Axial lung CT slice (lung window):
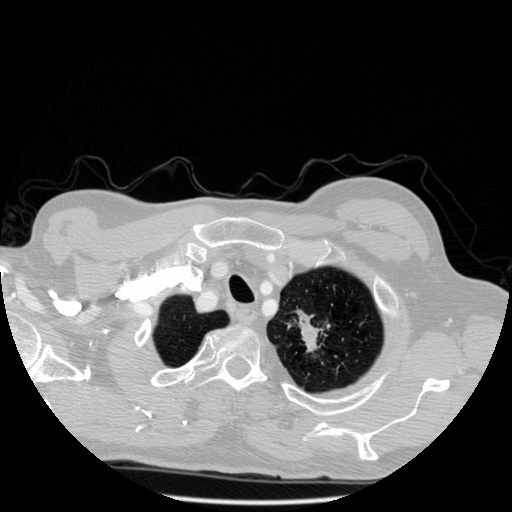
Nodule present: yes
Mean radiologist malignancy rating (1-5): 4.667